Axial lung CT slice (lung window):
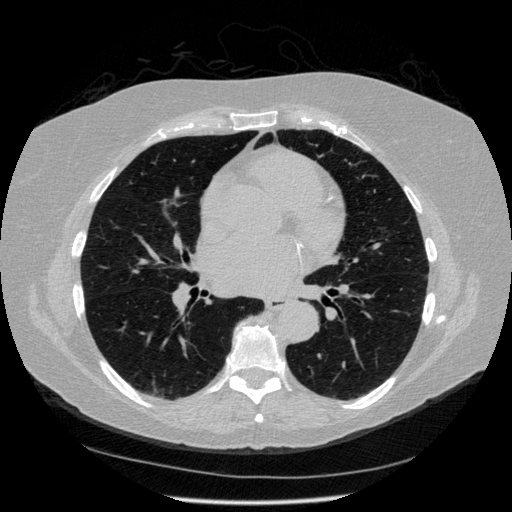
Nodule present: no